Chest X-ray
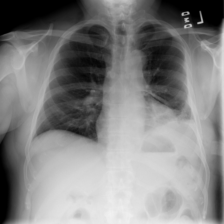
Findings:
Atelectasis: positive
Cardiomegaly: negative
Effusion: negative
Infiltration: negative
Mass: negative
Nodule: negative
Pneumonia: negative
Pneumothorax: negative
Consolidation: negative
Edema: negative
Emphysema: negative
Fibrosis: negative
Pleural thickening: negative
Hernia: negative